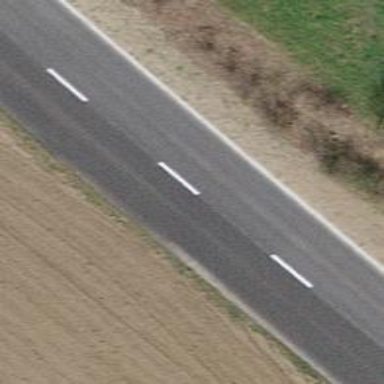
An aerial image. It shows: Asphalt road classified as tertiary.